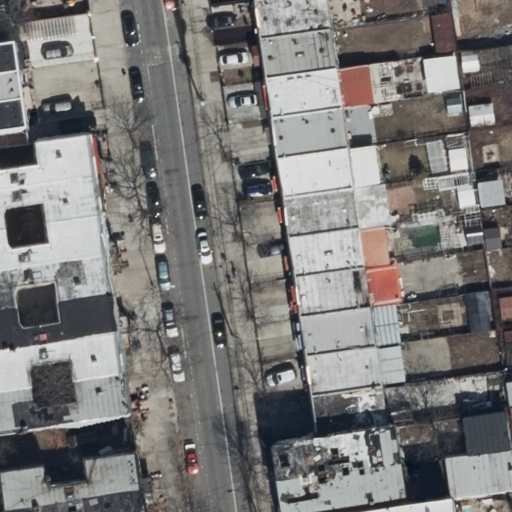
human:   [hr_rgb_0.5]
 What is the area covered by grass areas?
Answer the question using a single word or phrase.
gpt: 0m2

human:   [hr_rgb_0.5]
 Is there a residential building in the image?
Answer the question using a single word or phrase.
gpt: yes

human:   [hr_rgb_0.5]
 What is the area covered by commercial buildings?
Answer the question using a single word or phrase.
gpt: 0m2

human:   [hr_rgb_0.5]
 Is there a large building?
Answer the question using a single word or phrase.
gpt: no

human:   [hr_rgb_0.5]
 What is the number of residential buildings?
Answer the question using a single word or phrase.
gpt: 28

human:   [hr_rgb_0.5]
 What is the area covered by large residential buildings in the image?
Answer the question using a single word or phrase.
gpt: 0m2

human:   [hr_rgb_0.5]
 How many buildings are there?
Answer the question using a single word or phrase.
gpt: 28

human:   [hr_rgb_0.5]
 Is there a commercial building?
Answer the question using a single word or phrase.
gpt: no

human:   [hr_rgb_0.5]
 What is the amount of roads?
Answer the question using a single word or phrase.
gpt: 1

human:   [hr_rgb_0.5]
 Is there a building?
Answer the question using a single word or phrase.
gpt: yes

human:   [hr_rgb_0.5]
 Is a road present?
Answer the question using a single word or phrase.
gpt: yes

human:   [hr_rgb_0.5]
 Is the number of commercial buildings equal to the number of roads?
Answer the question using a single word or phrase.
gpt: no

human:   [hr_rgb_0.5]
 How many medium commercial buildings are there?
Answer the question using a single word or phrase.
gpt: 0

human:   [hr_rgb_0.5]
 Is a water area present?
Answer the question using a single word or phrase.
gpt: no

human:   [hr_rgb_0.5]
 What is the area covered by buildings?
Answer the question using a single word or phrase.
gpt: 3391m2

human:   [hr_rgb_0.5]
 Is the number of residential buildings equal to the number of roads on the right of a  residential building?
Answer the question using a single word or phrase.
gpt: no

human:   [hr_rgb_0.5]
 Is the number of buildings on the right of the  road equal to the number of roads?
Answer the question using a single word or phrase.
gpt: no

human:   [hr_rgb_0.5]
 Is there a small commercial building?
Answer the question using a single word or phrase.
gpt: no

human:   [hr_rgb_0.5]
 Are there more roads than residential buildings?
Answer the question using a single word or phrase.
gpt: no

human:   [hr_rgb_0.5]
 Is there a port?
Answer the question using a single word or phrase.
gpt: no

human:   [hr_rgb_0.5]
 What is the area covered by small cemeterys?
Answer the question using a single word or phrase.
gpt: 0m2

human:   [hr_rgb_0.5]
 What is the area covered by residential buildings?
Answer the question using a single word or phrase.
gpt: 3391m2

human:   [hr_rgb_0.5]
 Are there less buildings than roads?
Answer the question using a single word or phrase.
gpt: no

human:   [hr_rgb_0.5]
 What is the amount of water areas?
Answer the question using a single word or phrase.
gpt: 0

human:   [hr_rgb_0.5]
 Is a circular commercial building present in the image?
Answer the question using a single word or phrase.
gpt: no

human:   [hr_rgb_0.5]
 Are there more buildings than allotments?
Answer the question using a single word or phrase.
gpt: yes

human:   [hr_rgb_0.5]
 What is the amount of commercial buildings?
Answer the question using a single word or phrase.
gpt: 0

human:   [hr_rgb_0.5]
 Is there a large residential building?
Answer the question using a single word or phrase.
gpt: no

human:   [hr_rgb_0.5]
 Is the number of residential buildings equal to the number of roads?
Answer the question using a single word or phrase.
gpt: no

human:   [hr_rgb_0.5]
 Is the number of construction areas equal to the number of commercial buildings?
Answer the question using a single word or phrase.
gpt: yes

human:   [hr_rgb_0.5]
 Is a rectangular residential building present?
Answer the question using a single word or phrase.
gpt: yes

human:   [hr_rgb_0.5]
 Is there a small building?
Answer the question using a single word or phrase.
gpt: yes

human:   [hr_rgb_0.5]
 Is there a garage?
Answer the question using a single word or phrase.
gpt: no

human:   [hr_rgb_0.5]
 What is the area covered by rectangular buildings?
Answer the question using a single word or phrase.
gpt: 2230m2

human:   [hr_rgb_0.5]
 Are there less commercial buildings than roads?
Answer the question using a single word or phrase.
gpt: yes

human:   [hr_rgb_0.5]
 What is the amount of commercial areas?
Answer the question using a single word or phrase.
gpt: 0

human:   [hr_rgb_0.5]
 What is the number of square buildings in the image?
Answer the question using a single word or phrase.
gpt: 0

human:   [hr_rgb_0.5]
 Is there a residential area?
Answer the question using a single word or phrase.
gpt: no

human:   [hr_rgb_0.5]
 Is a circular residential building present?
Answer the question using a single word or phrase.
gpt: no

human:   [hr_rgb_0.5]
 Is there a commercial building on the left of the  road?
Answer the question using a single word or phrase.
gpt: no

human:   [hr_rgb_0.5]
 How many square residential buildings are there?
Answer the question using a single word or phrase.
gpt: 0

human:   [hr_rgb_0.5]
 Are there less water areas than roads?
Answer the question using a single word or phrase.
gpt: yes

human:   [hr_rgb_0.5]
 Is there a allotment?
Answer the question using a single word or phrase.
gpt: no

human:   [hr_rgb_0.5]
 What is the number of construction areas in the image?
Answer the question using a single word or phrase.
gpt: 0

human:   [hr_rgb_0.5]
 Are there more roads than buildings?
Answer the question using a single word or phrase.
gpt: no

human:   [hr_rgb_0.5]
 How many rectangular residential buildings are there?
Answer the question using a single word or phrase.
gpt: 20

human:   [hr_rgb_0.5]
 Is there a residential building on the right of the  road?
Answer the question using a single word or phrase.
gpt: yes

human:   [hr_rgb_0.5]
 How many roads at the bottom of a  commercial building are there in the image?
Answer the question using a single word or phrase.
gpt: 0

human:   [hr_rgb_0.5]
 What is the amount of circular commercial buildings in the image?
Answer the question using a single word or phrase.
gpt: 0

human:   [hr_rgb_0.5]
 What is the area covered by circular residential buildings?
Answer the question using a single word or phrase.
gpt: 0m2

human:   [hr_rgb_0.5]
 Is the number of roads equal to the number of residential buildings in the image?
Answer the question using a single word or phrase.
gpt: no

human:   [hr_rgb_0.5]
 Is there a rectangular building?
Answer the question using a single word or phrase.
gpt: yes

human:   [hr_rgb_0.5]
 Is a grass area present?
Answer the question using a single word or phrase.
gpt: no

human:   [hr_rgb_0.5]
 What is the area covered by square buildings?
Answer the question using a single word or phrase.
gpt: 0m2

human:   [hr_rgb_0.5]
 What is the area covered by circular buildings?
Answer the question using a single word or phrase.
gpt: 0m2

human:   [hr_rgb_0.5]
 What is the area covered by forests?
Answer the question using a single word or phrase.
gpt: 0m2

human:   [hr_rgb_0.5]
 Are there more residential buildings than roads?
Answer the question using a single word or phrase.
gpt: yes

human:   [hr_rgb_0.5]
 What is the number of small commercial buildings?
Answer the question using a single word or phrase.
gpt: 0

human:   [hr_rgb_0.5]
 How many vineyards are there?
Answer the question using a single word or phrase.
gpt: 0

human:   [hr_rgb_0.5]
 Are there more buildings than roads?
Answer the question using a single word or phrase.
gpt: yes

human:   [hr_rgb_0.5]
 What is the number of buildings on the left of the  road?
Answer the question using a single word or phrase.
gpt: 12

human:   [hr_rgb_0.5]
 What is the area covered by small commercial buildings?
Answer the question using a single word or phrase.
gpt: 0m2

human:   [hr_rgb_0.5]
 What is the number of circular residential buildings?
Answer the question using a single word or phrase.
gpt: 0

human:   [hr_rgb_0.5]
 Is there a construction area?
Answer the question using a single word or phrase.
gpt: no